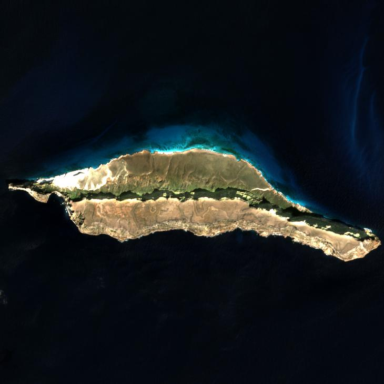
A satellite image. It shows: Island with natural coastline.